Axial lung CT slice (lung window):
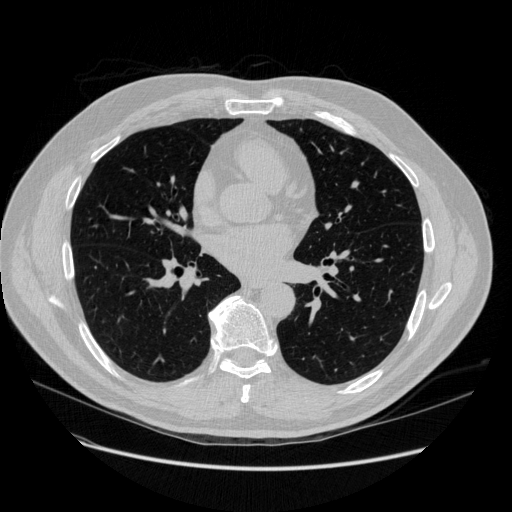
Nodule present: no